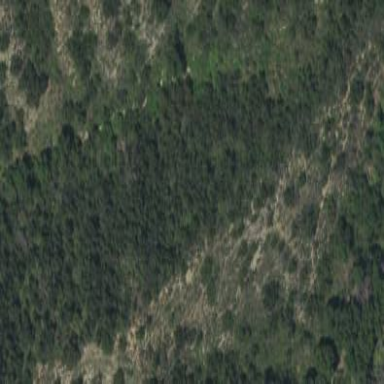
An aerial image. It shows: Woodland area covered with trees.